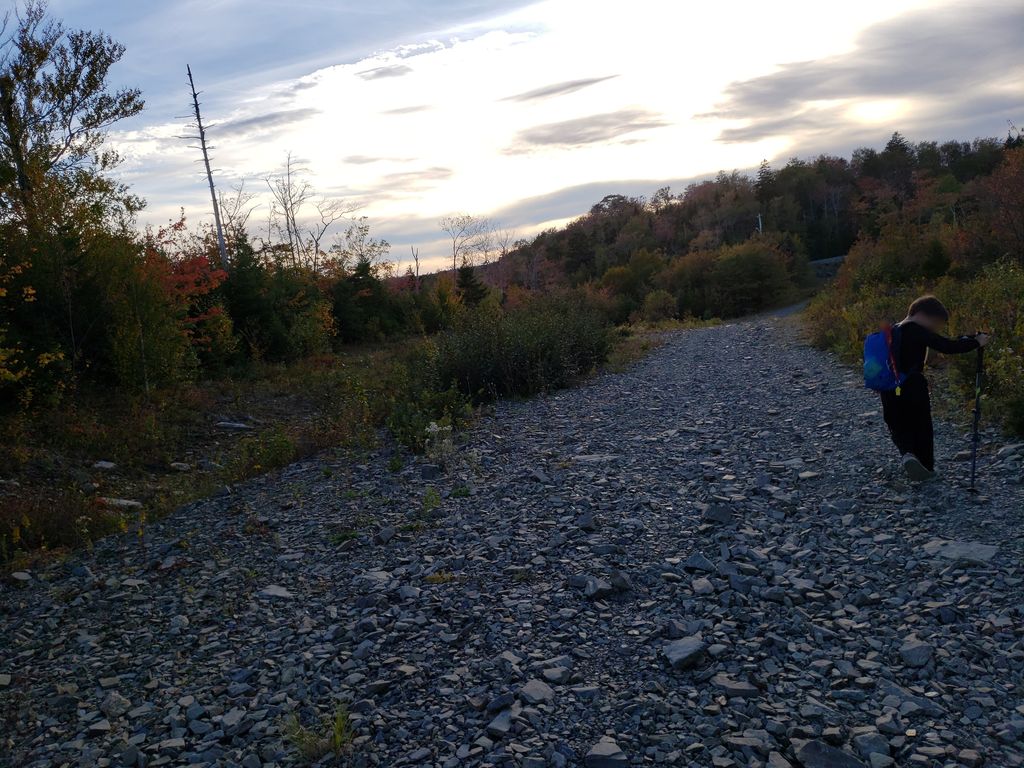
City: halifax